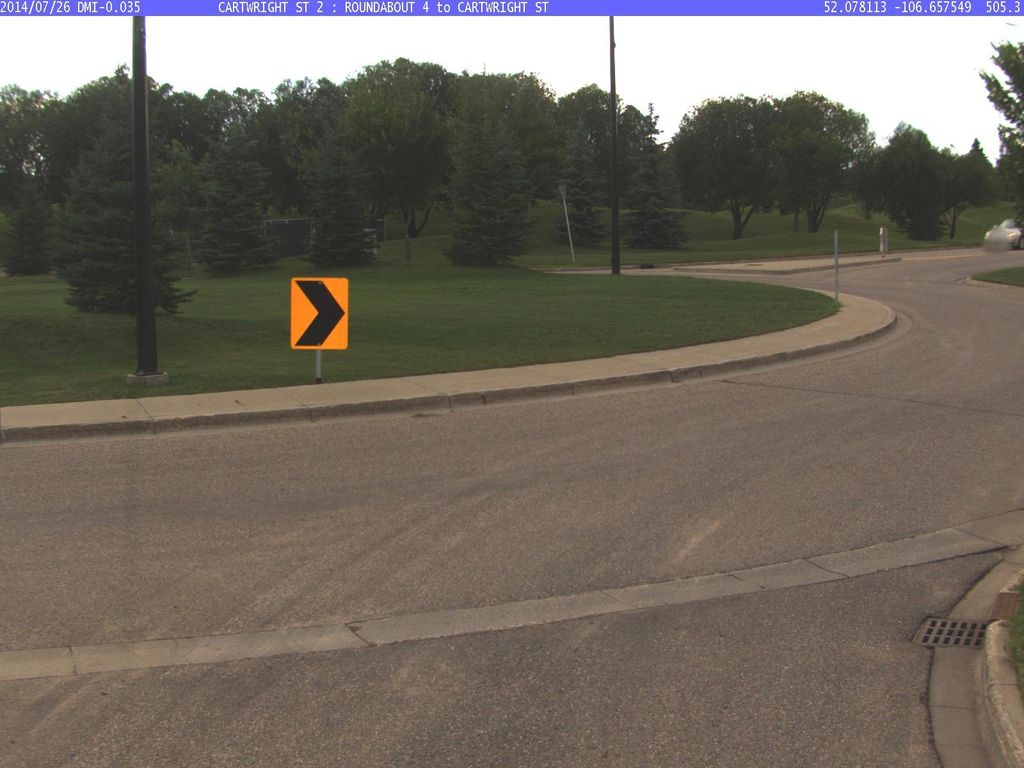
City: saskatoon